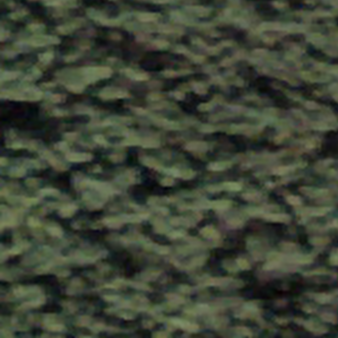
Label: other